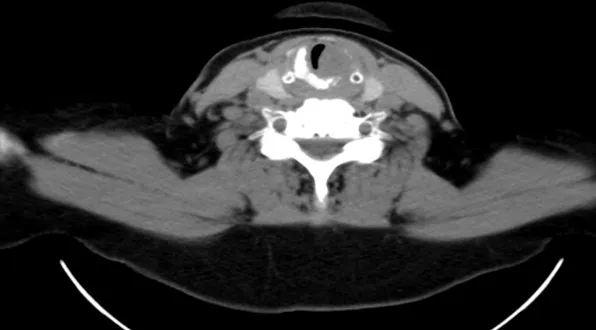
CT scan of larynx showing left vocal cord mass and destruction at left side of thyroid cartilage.
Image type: radiology (ct)